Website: bh-photo
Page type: address-validator
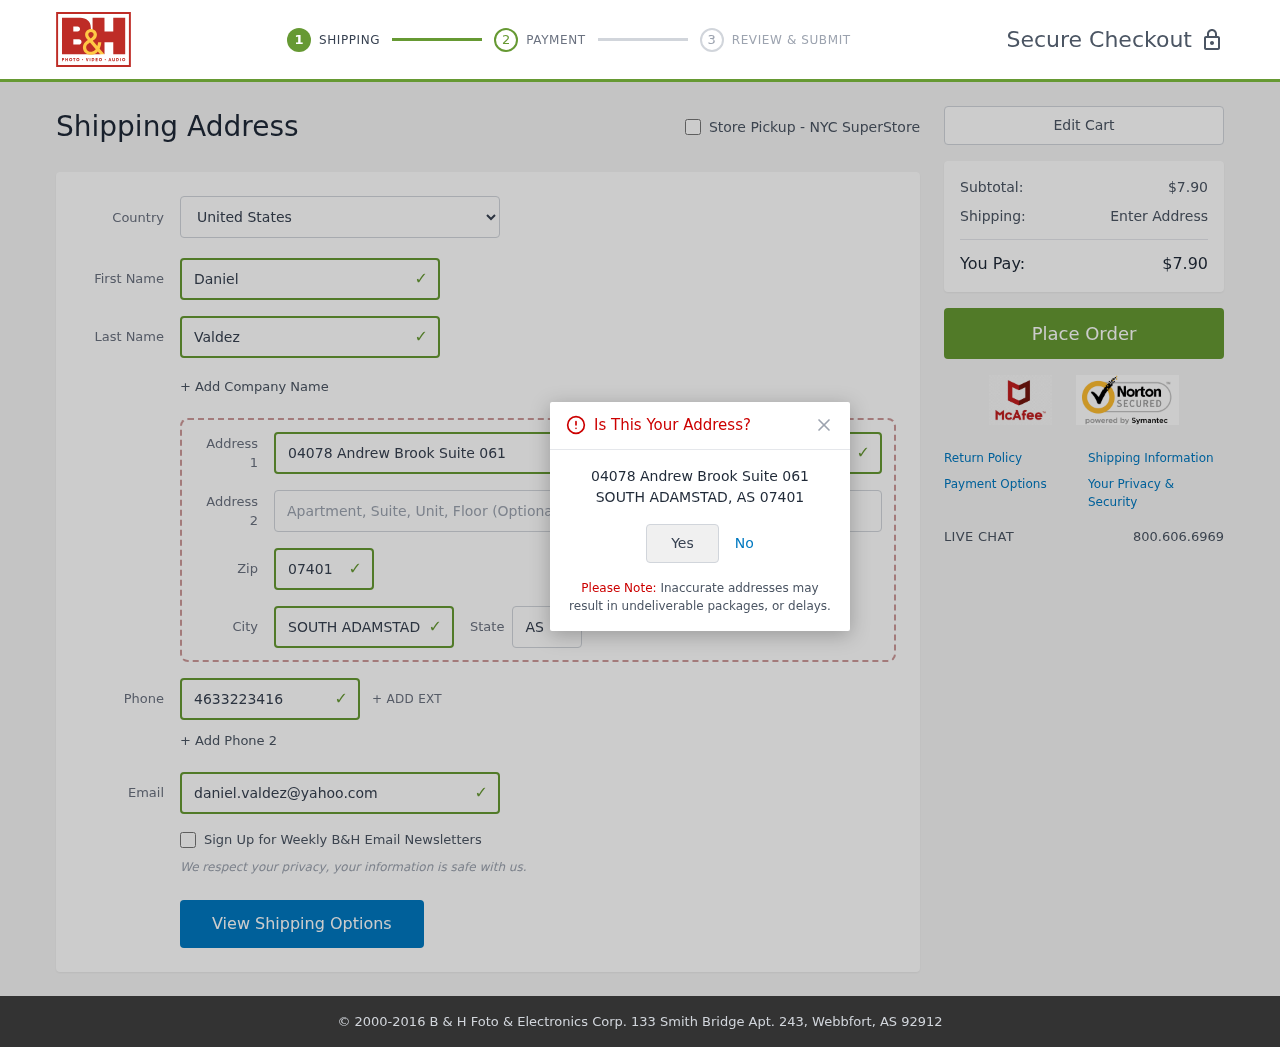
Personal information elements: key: PII_CITY
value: South Adamstad
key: PII_COUNTRY
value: United States
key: PII_EMAIL
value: daniel.valdez@yahoo.com
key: PII_FIRSTNAME
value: Daniel
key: PII_LASTNAME
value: Valdez
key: PII_PHONE
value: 4633223416
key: PII_POSTCODE
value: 07401
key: PII_STATE_ABBR
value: AS
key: PII_STREET
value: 04078 Andrew Brook Suite 061
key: PII_CITY_CONFIRM
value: SOUTH ADAMSTAD
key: PII_STATE
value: AS
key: PII_POSTCODE_FULL
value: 07401
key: PII_POSTCODE_NUMERIC
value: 7401
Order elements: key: ORDER_SUBTOTAL
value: $7.90
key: ORDER_TOTAL
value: $7.90